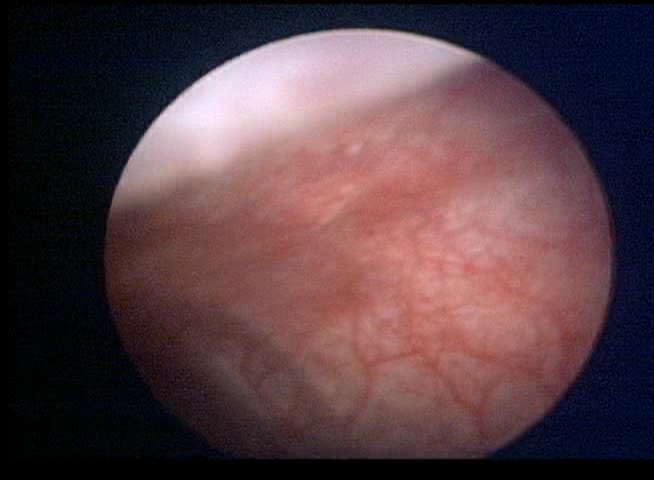
Modality: WLC
Class: Normal mucosa
Bladder cancer association: No